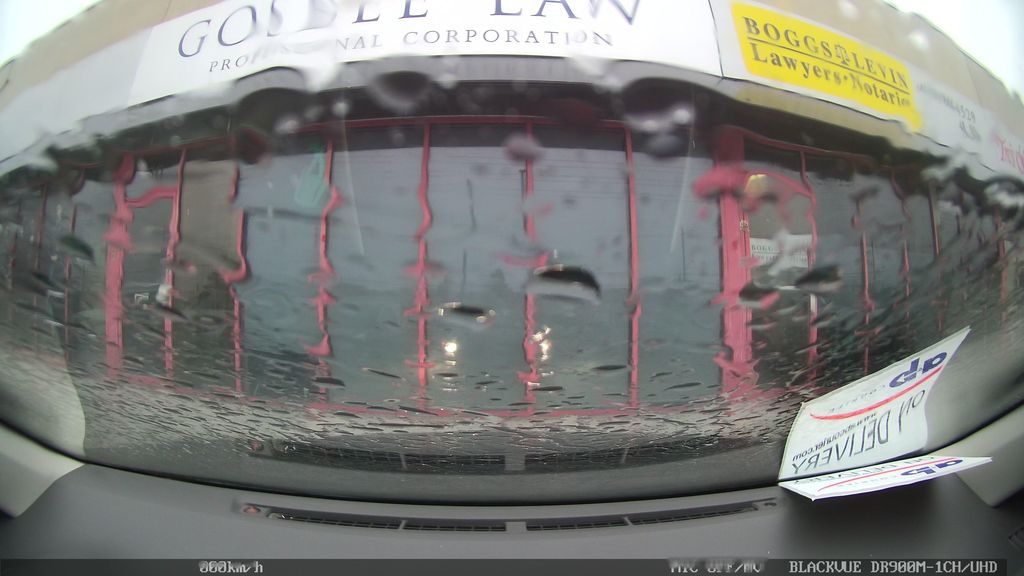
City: toronto